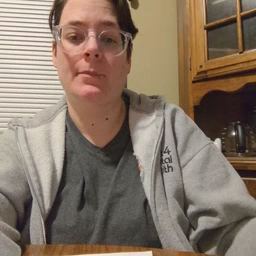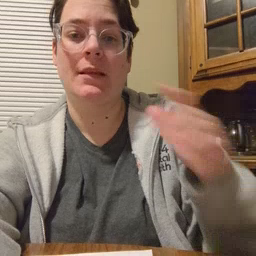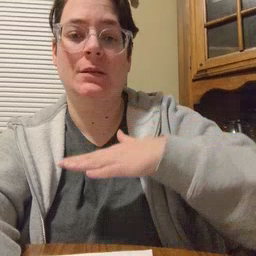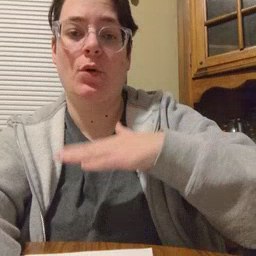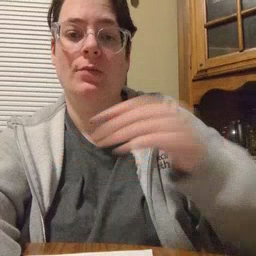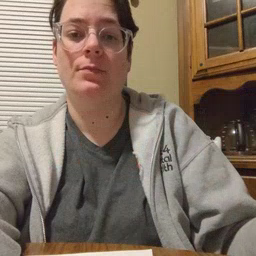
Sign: table